An envelope spectrum derived from a bearing vibration measurement is shown; the reference markers locate BPFO, BPFI, BSF and FTF for this bearing geometry and shaft speed. Diagnose the bearing from this image, choosing from: normal, inner_race, outer_race, ball.
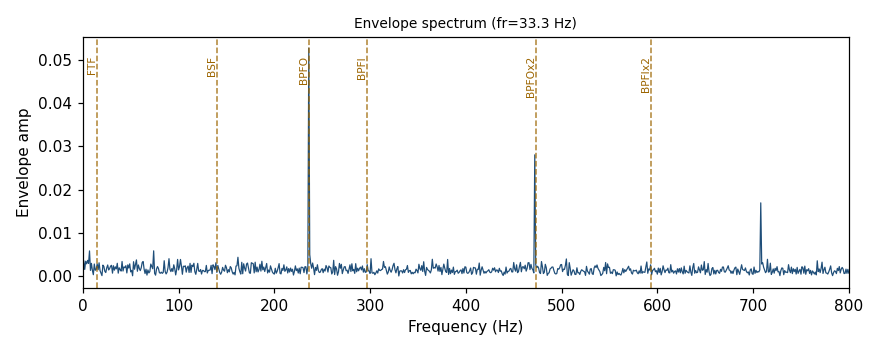
Answer: outer_race